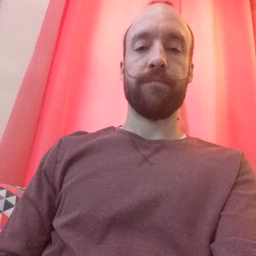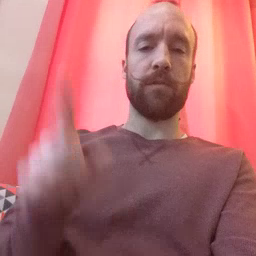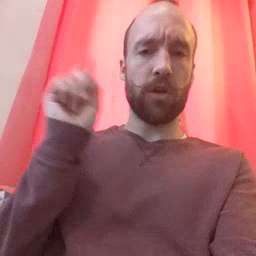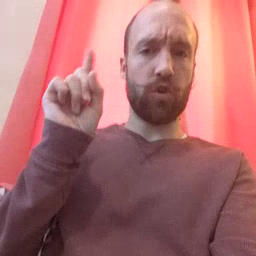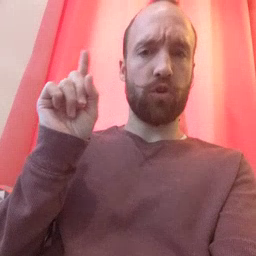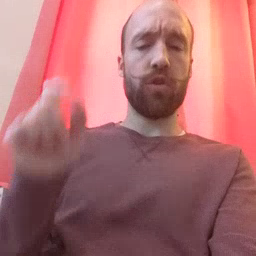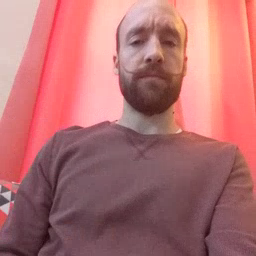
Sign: where